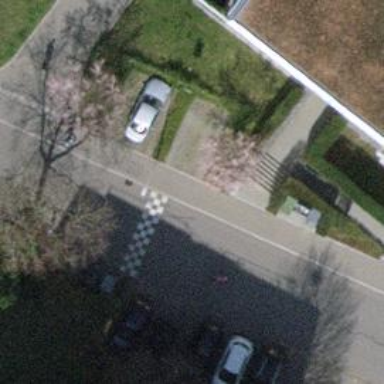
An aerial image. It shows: Asphalt sidewalk.